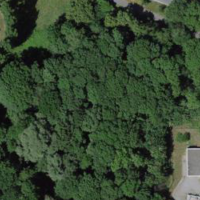
EUNIS habitat code: 53
Species observed at this site:
Pyrochroa coccinea
Impatiens parviflora
Filipendula ulmaria